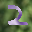
Label: 2